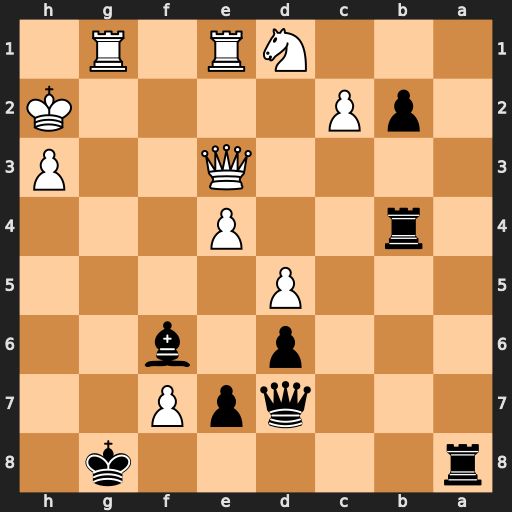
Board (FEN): r5k1/3qpP2/3p1b2/3P4/1r2P3/4Q2P/1pP4K/3NR1R1
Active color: b
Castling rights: -
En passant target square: -
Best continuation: Kxf7 Qf3 Rh8